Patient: sex M, age 38
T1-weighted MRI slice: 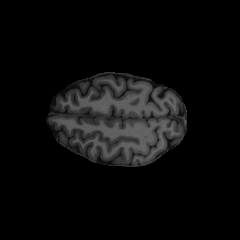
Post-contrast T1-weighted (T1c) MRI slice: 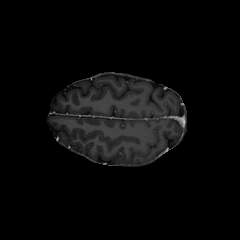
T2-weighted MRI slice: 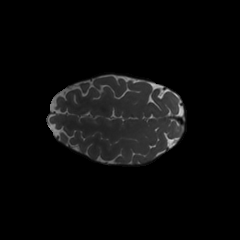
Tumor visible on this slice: no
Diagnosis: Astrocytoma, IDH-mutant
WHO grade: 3